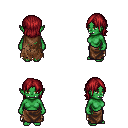
a pixel art fantasy rpg character, female body template, orc, green skin, brown tattered cape, robe skirt, brunette long bangs hairstyle, four views (front, back, left, right), 2x2 character sprite sheet, small pixel art, hard edges, no anti-aliasing